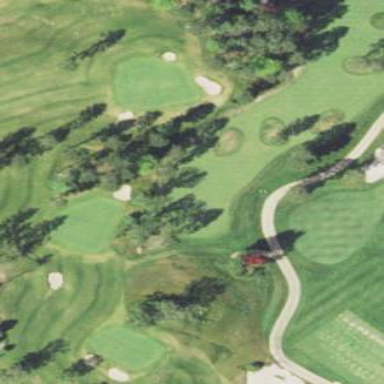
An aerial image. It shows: Golf green.